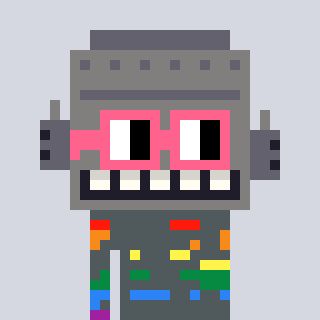
a pixel art character with square pink glasses, a robot-shaped head and a hotbrown-colored body on a cool background